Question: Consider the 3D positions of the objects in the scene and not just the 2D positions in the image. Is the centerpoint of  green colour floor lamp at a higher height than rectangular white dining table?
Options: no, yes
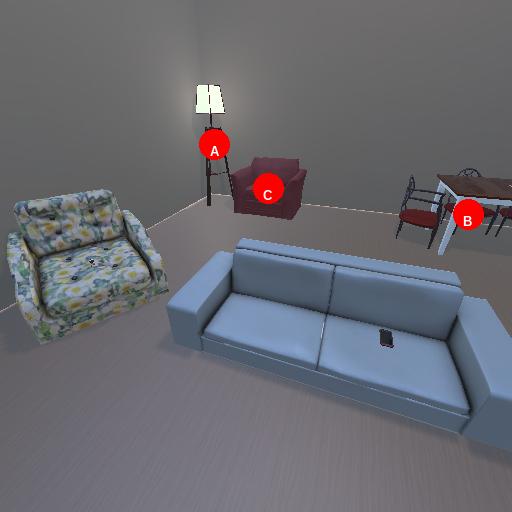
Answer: no